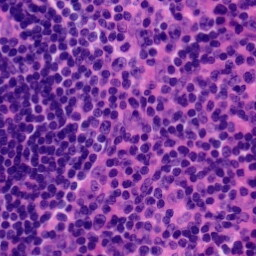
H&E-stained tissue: Tonsil